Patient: sex M, age 60
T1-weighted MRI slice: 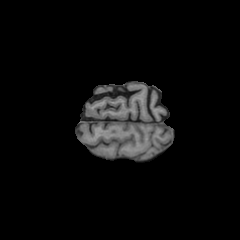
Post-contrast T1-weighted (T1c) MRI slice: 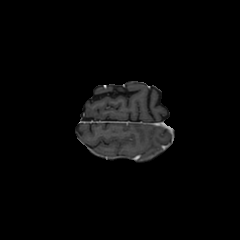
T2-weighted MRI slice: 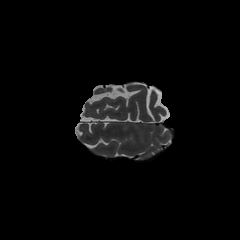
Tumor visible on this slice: no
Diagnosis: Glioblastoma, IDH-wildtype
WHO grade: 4